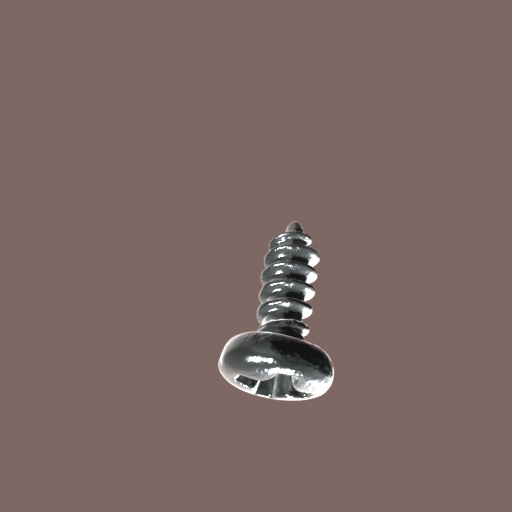
Label: screw